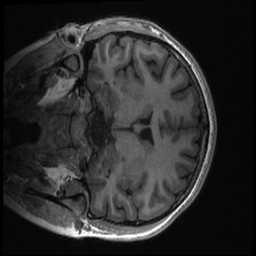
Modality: T1w
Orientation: coronal